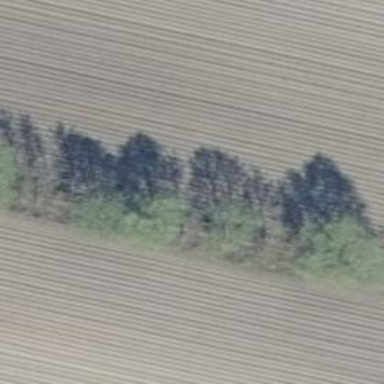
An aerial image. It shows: Row of trees in natural setting.